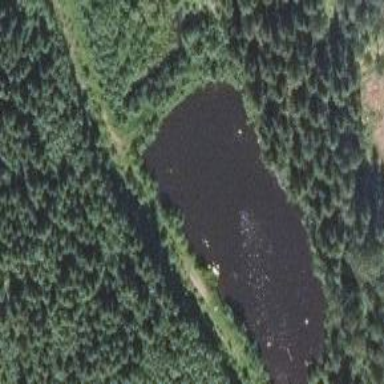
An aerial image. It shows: Pond surrounded by natural water.